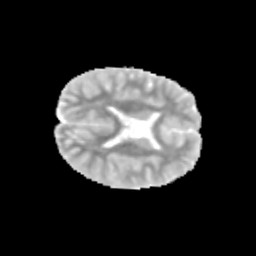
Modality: MD
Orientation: axial
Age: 10
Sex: male
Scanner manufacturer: siemens
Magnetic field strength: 3 T
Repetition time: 3.8 s
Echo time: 0.07 s